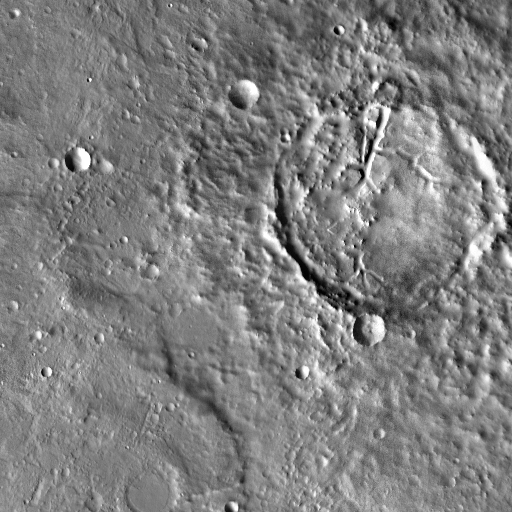
Crater classes present: Background, Other, Buried, Secondary